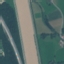
Label: River